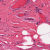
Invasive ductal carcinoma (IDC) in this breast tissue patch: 0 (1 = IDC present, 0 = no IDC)